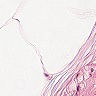
Metastatic tissue present: no